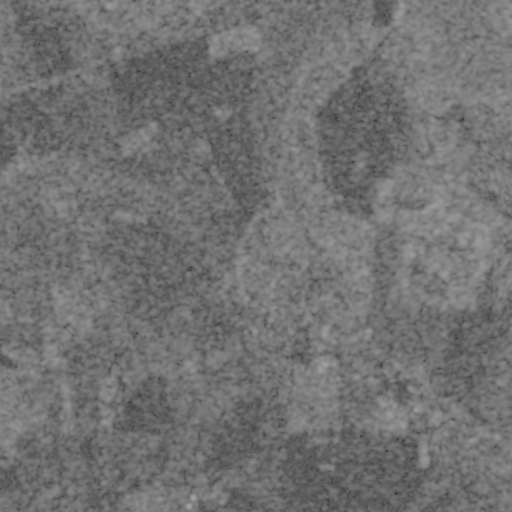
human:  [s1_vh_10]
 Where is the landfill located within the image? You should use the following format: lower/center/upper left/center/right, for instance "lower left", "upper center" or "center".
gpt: The landfill is located in the lower left of the image.
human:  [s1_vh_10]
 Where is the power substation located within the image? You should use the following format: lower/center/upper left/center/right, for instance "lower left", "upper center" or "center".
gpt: The power substation is located in the lower center of the image.
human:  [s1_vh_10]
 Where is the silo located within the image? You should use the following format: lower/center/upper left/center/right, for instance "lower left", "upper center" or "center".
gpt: The silo is located in the lower right of the image.
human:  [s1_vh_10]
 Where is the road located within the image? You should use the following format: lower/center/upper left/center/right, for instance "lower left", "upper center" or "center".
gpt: There is no road in the image.

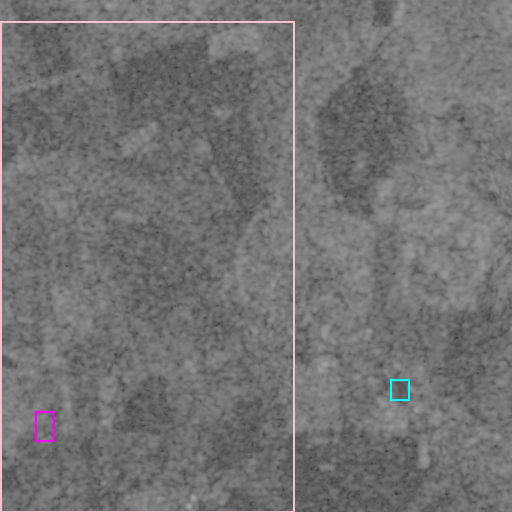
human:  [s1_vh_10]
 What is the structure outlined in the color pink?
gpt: The structure outlined in pink is a crop field.
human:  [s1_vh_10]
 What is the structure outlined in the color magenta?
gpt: The structure outlined in magenta is a landfill.
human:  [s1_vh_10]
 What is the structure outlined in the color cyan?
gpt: The structure outlined in cyan is a park.
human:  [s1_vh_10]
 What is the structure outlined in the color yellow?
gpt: There is no yellow outline.